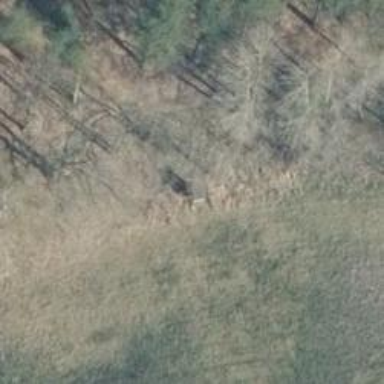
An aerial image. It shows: Hunting stand.